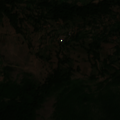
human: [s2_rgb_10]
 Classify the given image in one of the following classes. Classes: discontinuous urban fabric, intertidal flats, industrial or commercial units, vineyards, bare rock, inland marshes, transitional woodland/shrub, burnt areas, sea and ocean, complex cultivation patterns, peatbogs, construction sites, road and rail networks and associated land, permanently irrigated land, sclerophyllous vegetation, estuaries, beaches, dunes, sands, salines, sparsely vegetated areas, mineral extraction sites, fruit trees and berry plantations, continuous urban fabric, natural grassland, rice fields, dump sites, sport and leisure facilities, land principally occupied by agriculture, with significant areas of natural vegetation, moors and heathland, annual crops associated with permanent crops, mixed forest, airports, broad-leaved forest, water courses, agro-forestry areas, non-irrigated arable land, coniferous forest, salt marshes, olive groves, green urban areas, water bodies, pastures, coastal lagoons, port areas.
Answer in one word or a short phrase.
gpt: land principally occupied by agriculture, with significant areas of natural vegetation, broad-leaved forest, natural grassland, transitional woodland/shrub